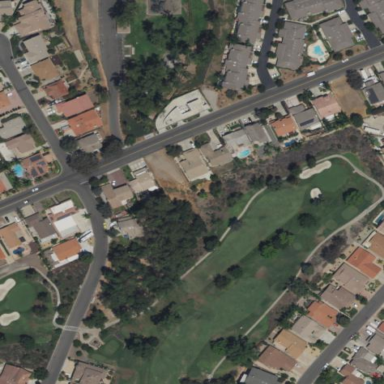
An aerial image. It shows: Grassy area designated as golf fairway.